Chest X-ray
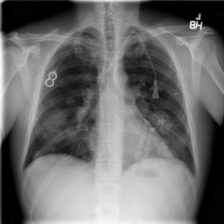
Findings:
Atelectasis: negative
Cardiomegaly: negative
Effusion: negative
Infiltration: negative
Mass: negative
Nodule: negative
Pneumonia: negative
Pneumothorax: negative
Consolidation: negative
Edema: negative
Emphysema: negative
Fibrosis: negative
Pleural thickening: negative
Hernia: negative